Question: I already refered this link
<URL>
Now i am using NSOpenPanel to open iPhoto library folder.
Here is the code which allow to open.
'''
int i = 0;
NSOpenPanel* openDlg = [NSOpenPanel openPanel];
[openDlg setCanChooseFiles:YES];
[openDlg setAllowedFileTypes:[NSArray arrayWithObjects:@"public.image",@"public.video",nil]];
[openDlg setAllowsMultipleSelection:TRUE];
[openDlg setAllowsOtherFileTypes:NO];
if ( [openDlg runModal] == NSOKButton )
{
NSArray *files = [openDlg URLs];
for( i = 0; i < [files count]; i++ )
{
NSLog(@"File path: %@", [[files objectAtIndex:i] path]);
}
}
'''
This code always open my Finder library folder, As i want to open Media Photo and Movies folder directly.
Please give me any solution.
I have attached here one screen shot.

Thanks & Regards,
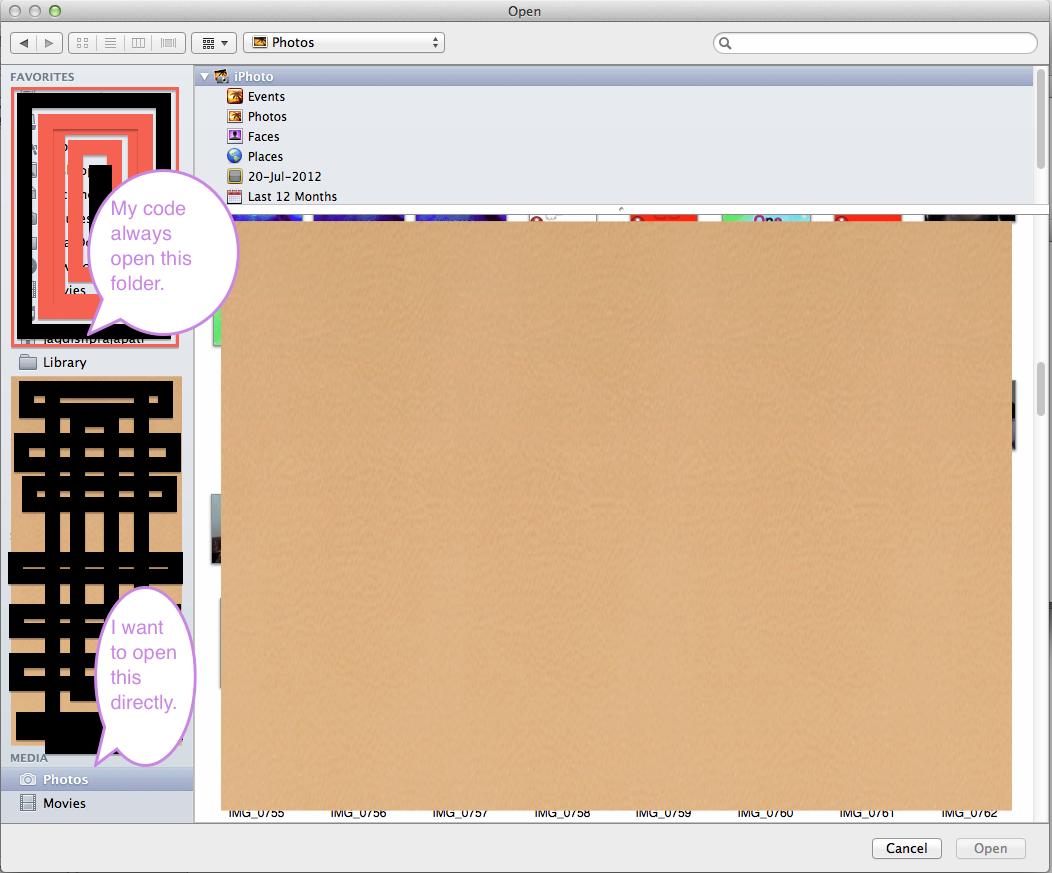
Answer: You may consider adding the following code snipet:
'''
NSFileManager *fileManager = [NSFileManager defaultManager];
NSError *error = nil;
NSURL *picturesURL = [fileManager URLForDirectory:NSPicturesDirectory inDomain:NSUserDomainMask appropriateForURL:NULL create:NO error:&error];
NSURL *iPhotoURL = [picturesURL URLByAppendingPathComponent:@"iPhoto Library.photolibrary"];
[openDlg setDirectoryURL:iPhotoURL];
// Now run the dialog
'''
This won't help if the user has moved his iPhoto library to some non-standard location.